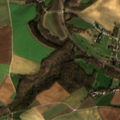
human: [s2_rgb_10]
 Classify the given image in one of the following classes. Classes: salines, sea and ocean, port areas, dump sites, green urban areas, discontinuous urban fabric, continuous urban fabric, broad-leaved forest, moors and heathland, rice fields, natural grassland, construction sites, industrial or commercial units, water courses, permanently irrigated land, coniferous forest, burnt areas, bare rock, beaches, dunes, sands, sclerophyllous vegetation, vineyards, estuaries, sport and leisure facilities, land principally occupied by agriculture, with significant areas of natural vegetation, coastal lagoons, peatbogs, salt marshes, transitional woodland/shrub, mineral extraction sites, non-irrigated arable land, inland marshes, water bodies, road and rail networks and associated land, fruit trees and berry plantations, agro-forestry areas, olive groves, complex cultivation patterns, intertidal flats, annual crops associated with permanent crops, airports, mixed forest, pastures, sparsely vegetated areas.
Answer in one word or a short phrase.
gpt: discontinuous urban fabric, non-irrigated arable land, pastures, broad-leaved forest